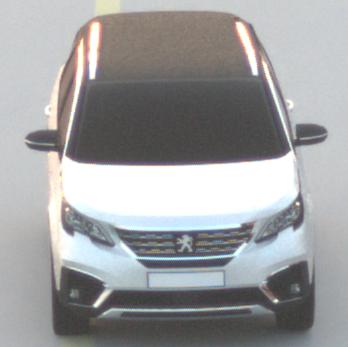
Make: Peugeot
Model: 5008 1.2 PureTech 130 Active
Detailed model: 5008 (II) (03/17 - 09/20)
Model produced from: 2017/03
Model produced until: 2018/07
Doors: 5
Color: white
Road condition: dry road
Daytime: dawn
Contrast: low contrast